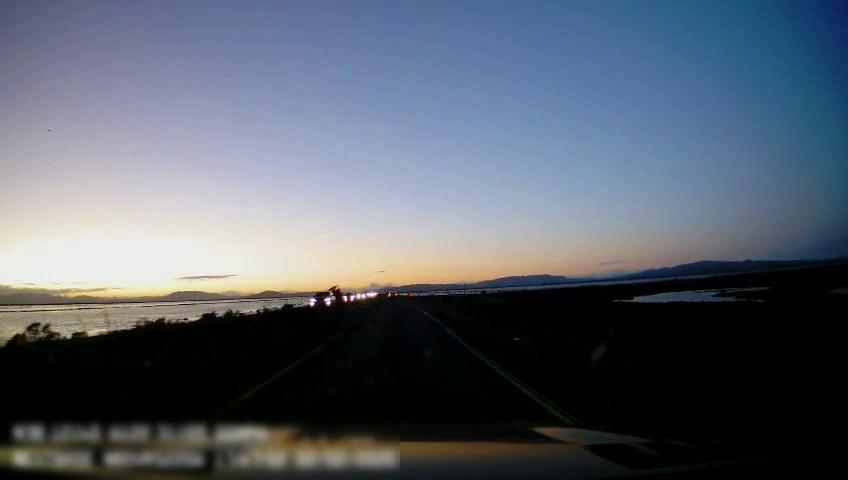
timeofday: Dusk/Dawn/Twilight
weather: Sunny
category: Drivable Space
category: Vehicles | SUV
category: Vehicles | SUV
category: Vehicles | Car
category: Lanes | Current Lane
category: Lanes | Current Lane